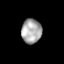
Tissue: prostate
Cell type: Myeloid cells
Senescence score: 0.7413
Nuclear area (px): 484
Mean DAPI intensity: 168.329